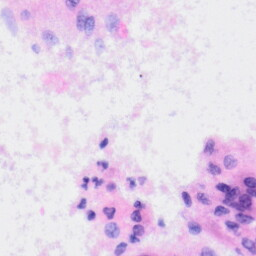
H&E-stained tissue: Liver